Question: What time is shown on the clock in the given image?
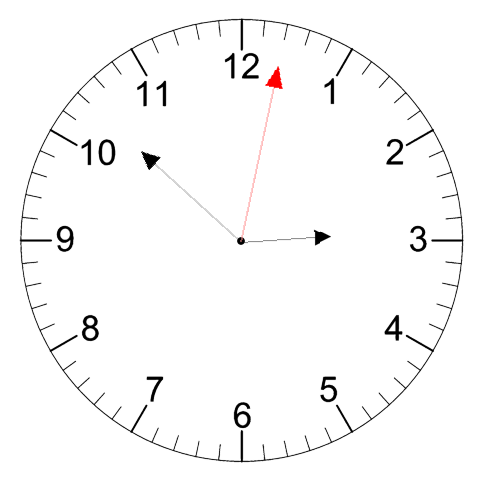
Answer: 02:52:02